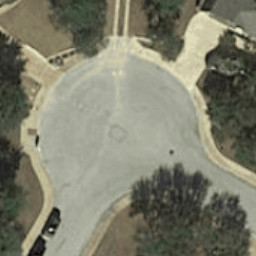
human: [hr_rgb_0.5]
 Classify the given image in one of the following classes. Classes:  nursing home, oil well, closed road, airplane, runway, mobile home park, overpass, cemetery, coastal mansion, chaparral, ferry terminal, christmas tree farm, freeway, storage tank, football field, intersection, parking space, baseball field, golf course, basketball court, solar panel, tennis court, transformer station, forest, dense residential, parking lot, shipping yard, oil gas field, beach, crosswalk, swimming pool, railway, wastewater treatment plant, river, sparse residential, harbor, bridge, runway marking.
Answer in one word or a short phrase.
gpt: closed road